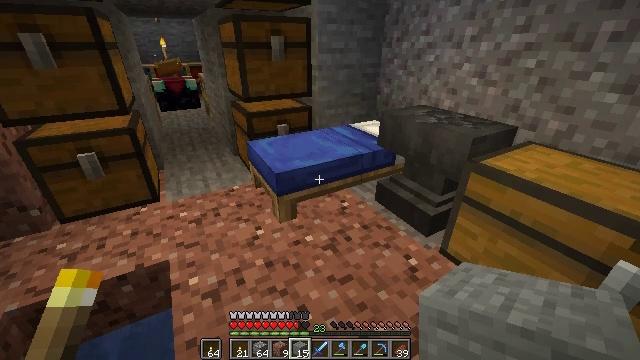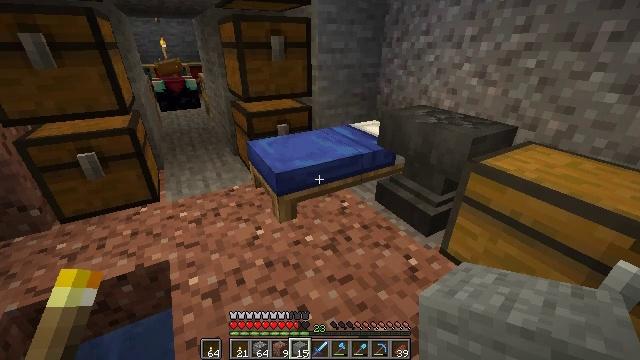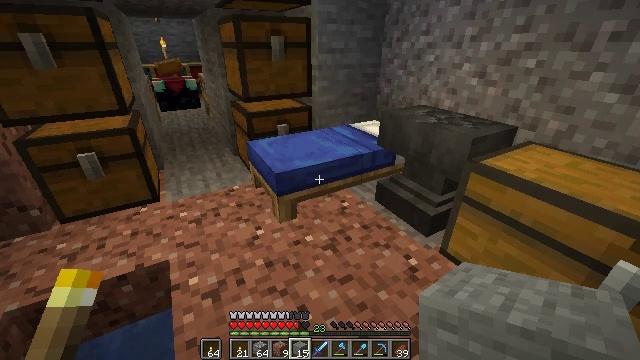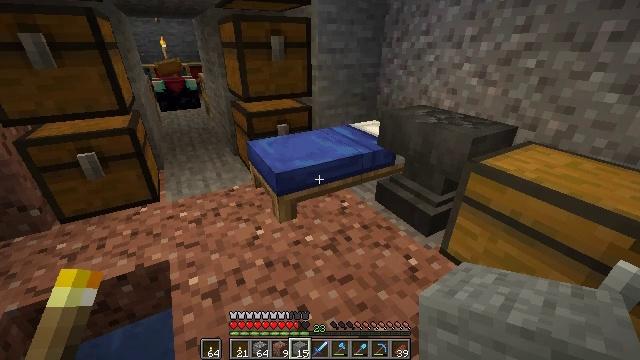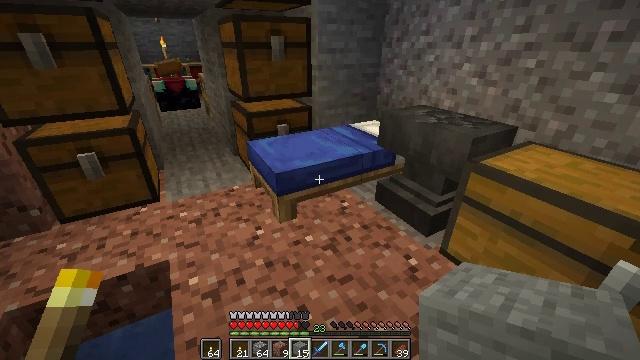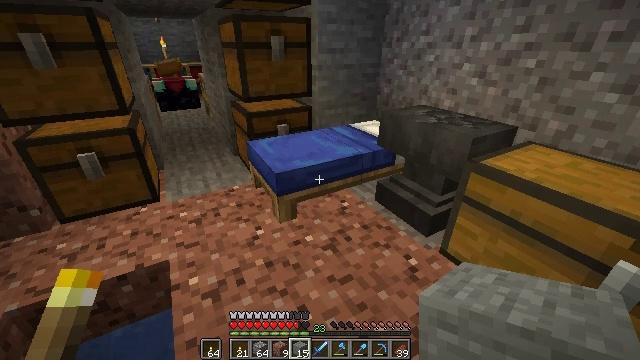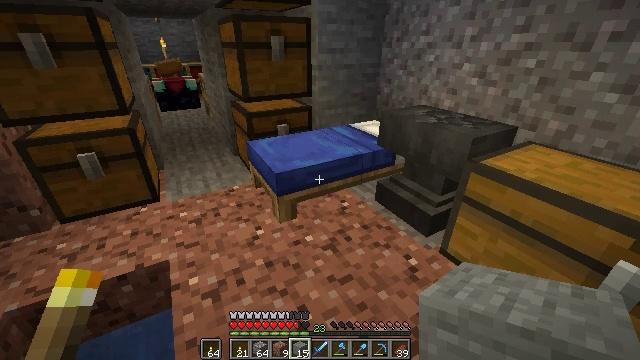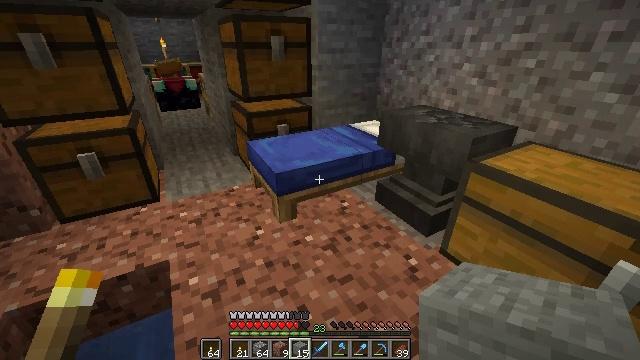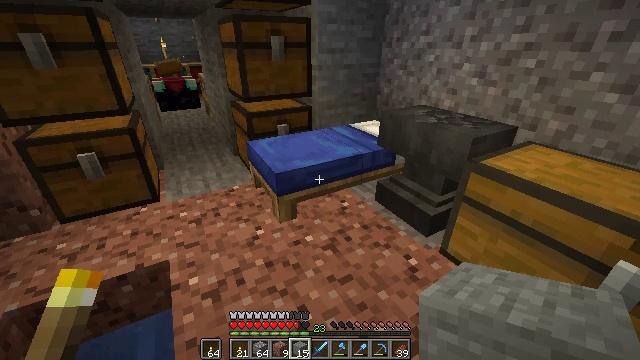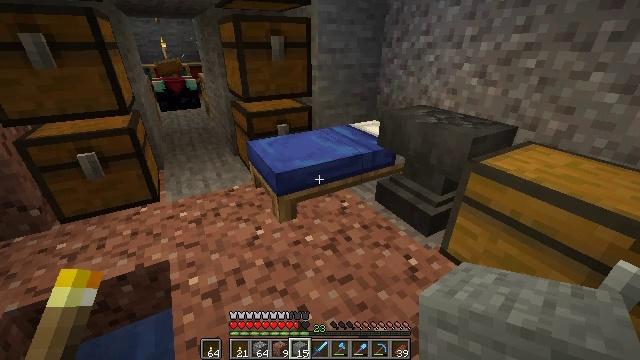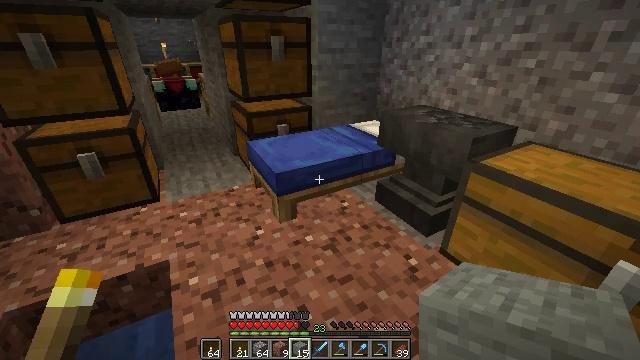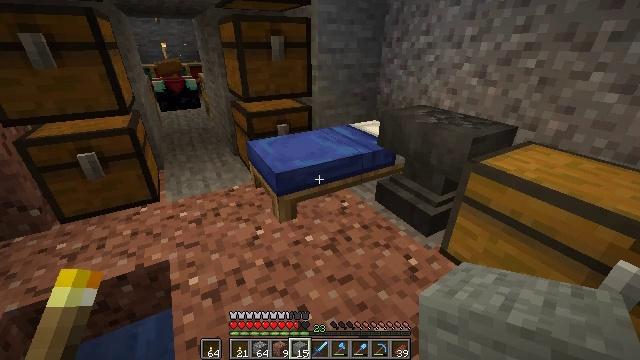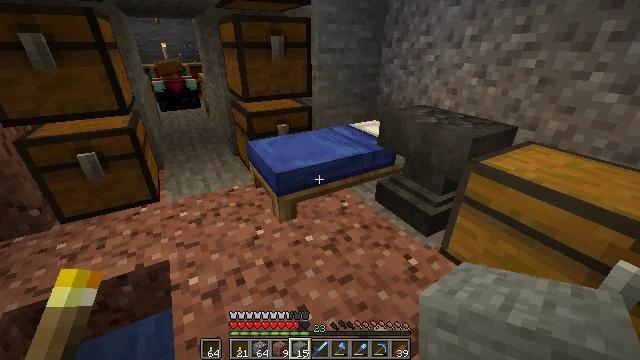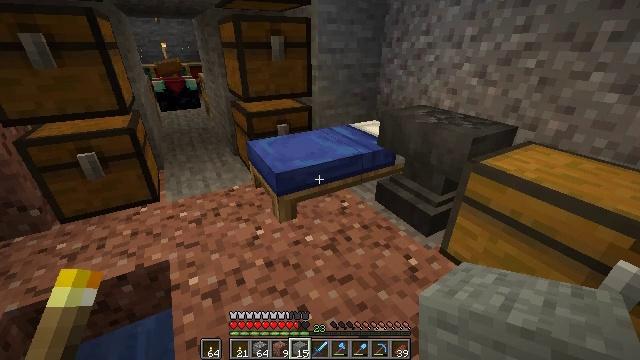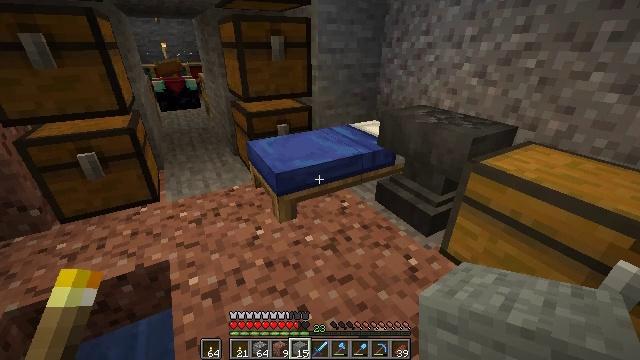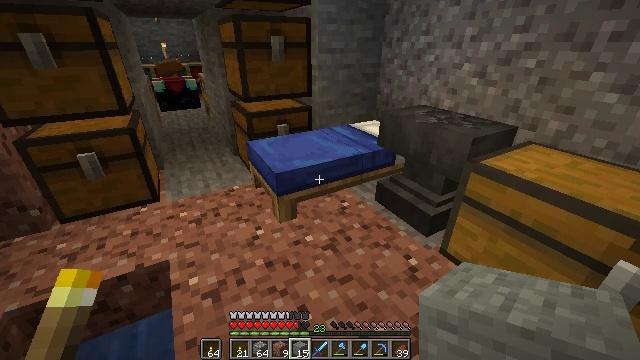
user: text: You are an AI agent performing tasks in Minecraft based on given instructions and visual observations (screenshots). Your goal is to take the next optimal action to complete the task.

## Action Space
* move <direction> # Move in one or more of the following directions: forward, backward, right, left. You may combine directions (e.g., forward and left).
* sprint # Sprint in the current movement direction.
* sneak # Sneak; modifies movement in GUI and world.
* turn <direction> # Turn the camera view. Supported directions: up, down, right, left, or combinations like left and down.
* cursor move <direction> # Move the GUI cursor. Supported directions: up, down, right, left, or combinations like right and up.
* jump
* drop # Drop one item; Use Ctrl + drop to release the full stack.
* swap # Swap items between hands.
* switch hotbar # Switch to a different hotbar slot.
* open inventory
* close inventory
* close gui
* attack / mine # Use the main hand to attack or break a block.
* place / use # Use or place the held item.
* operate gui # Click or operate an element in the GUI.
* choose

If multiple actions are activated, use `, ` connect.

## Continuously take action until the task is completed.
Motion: motion action
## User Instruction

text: Collect the jungle slab by destroying it.
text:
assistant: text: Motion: no_op
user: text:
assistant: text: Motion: no_op
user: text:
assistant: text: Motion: no_op
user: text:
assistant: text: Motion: no_op
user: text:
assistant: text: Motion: no_op
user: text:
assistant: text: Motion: no_op
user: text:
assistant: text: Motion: no_op
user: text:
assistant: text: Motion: no_op
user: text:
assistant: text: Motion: no_op
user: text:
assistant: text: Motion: no_op
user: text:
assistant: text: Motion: no_op
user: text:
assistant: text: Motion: no_op
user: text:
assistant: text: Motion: no_op
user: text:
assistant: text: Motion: no_op
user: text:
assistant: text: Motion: no_op
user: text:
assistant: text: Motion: no_op
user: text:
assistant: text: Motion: no_op
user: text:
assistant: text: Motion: no_op
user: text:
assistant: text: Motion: no_op
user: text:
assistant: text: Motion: no_op
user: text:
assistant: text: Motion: no_op
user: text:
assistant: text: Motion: no_op
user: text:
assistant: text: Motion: no_op
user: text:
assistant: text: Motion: no_op
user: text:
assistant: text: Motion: no_op
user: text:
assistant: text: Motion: no_op
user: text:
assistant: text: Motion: no_op
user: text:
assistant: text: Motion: no_op
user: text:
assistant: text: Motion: no_op
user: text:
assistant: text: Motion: no_op